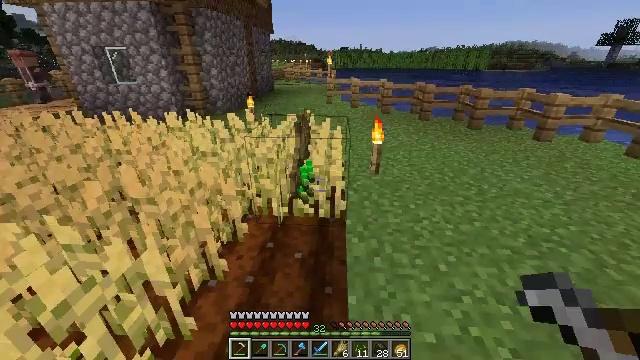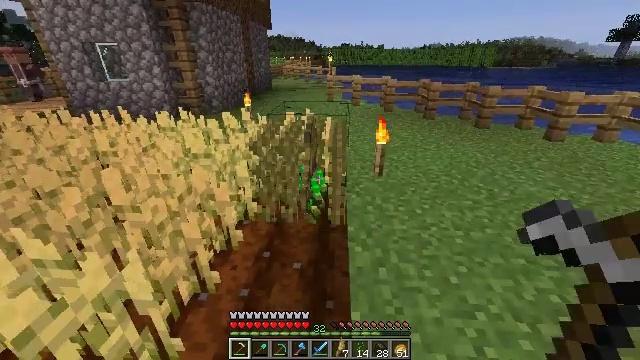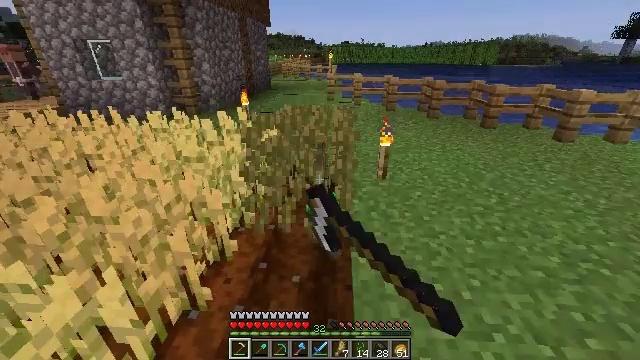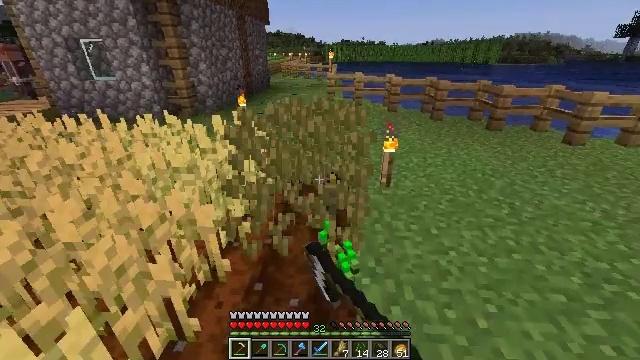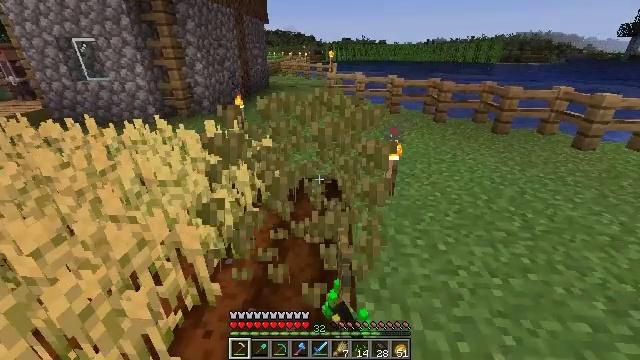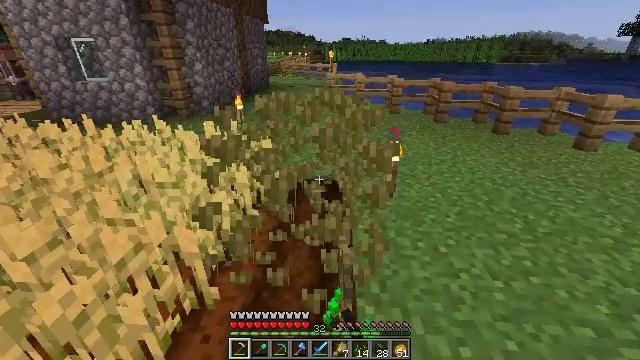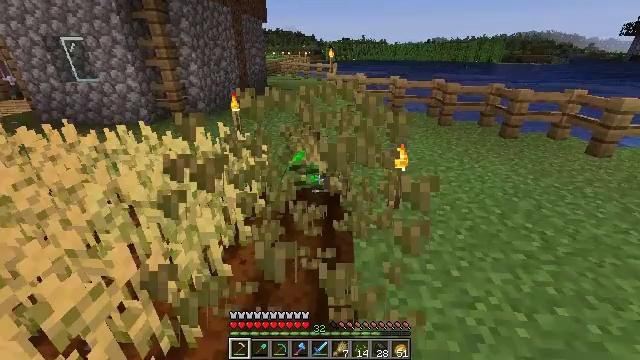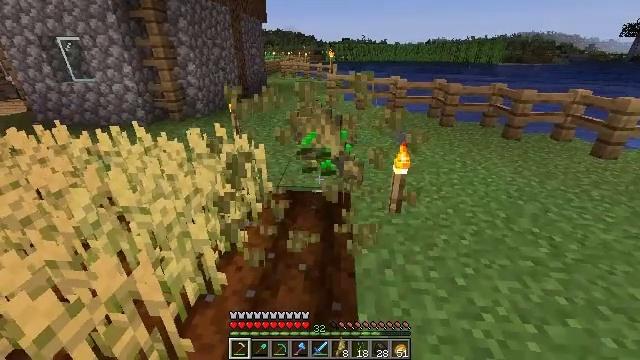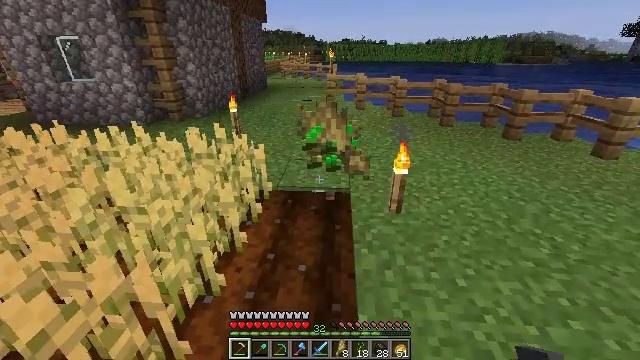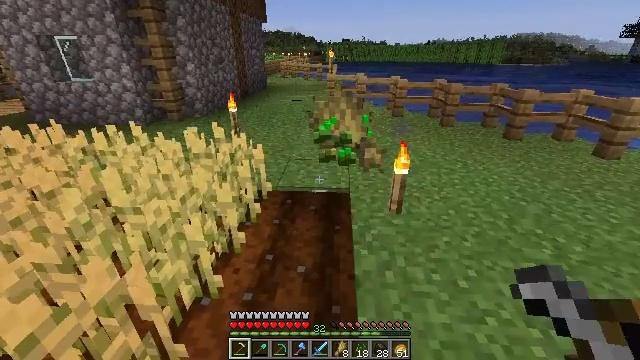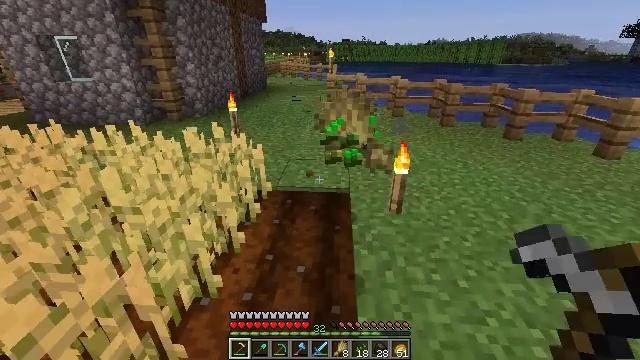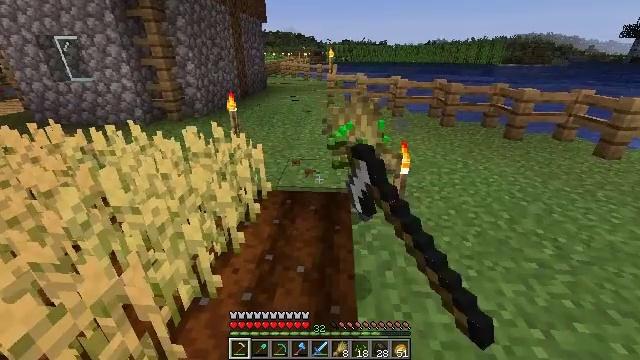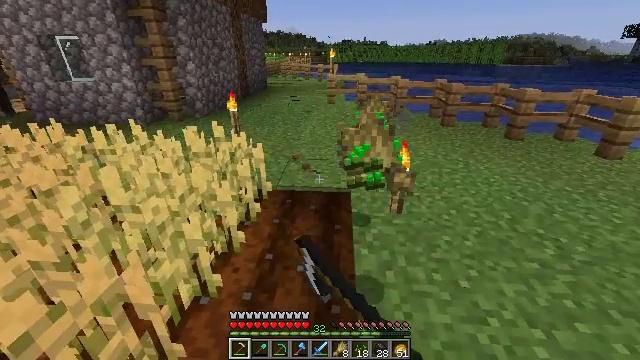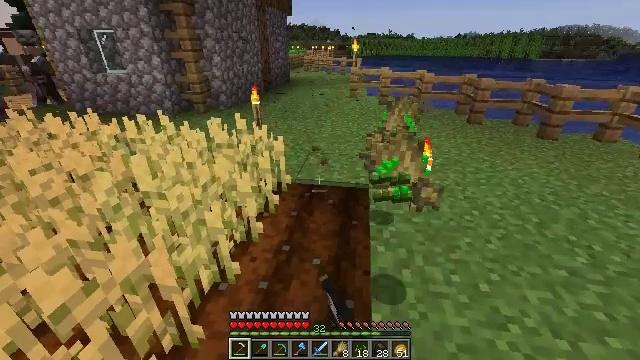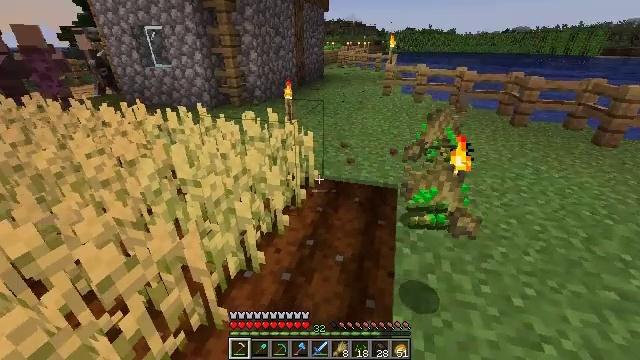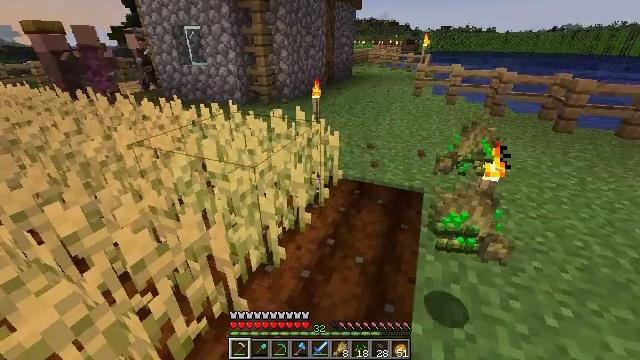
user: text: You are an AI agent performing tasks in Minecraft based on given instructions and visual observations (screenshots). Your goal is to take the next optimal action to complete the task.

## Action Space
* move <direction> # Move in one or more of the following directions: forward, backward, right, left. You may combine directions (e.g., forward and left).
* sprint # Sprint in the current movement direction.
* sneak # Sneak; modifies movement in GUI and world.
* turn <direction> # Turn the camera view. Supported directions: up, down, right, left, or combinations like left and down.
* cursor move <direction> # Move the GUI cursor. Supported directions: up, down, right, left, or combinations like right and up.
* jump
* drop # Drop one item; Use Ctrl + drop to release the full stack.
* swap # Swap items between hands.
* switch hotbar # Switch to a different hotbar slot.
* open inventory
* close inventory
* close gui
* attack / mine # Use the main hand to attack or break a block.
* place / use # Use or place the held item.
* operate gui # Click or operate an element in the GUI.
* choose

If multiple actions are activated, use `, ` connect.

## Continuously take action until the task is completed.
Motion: motion action
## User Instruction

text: Break the mature wheat plants.
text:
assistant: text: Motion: move forward, attack / mine
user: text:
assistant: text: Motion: move forward, attack / mine
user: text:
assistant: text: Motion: move forward, attack / mine
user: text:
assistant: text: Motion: move forward
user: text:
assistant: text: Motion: move forward
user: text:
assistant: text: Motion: no_op
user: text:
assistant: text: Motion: no_op
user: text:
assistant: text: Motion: no_op
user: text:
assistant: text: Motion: no_op
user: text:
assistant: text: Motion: attack / mine
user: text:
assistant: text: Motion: attack / mine
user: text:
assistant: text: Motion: attack / mine
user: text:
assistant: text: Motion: turn left and down
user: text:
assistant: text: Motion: turn left
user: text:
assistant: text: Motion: turn left
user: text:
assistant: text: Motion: turn left
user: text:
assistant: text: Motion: no_op
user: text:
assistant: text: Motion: attack / mine
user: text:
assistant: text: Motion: attack / mine
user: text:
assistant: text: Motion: turn left and down, attack / mine
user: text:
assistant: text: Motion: turn left and down
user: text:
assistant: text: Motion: turn left and down
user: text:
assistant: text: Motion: turn left and down
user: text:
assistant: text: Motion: turn left and down
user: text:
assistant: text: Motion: no_op
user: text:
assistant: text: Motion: no_op
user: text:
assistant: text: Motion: no_op
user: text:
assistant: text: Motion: turn left
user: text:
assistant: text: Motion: turn left and down
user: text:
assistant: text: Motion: turn left, attack / mine